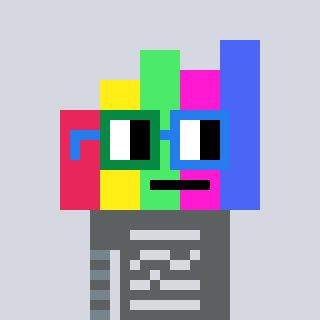
a pixel art character with square green and blue glasses, a bar chart-shaped head and a slimegreen-colored body on a cool background